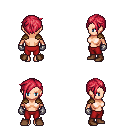
a pixel art fantasy rpg character, female body template, human, light skin, leather shoulder armor, red pants, ruby red pixie cut hairstyle, metal gloves, brown shoes, four views (front, back, left, right), 2x2 character sprite sheet, small pixel art, hard edges, no anti-aliasing